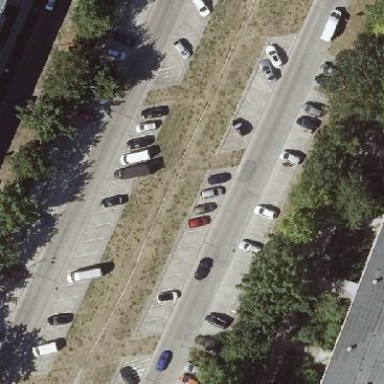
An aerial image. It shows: Concrete street-side parking lot with diagonal parking orientation.